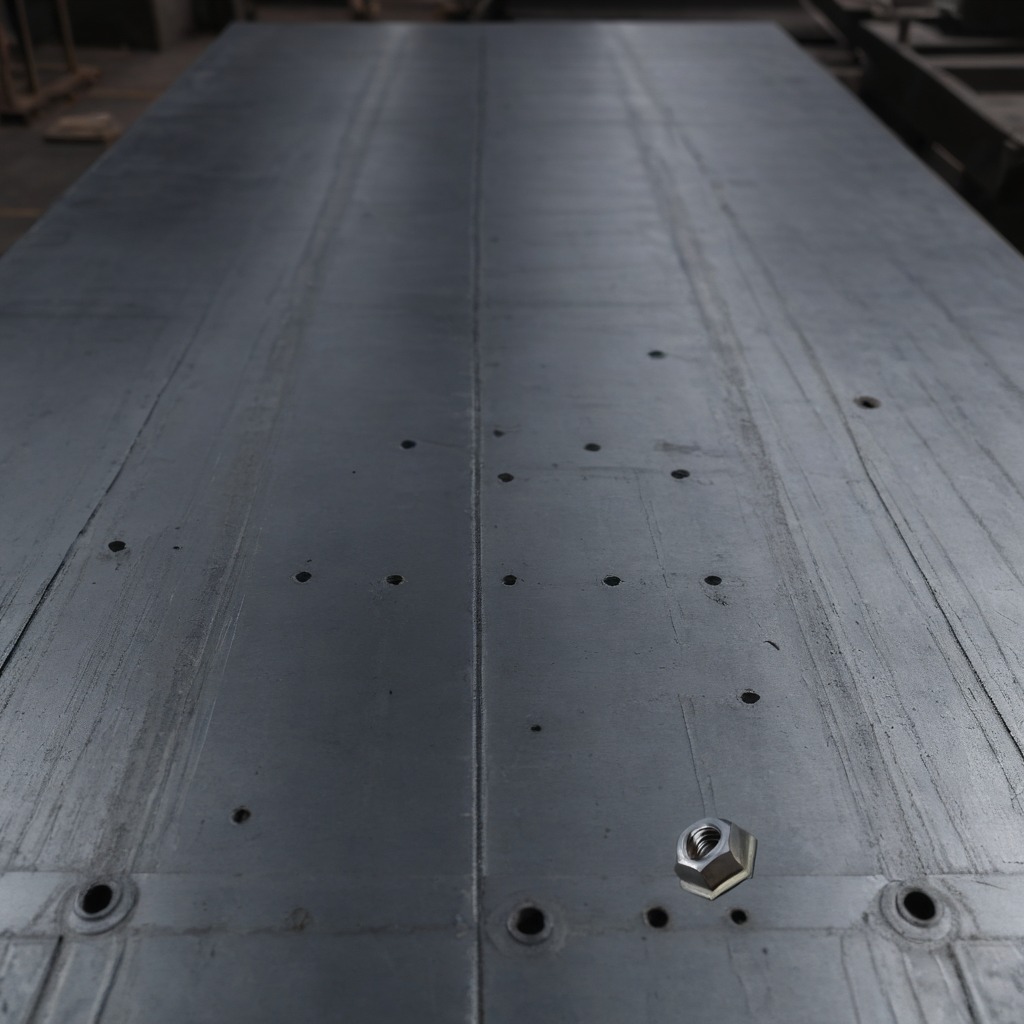
A metal nut lies on the cold steel table in a mining workshop.